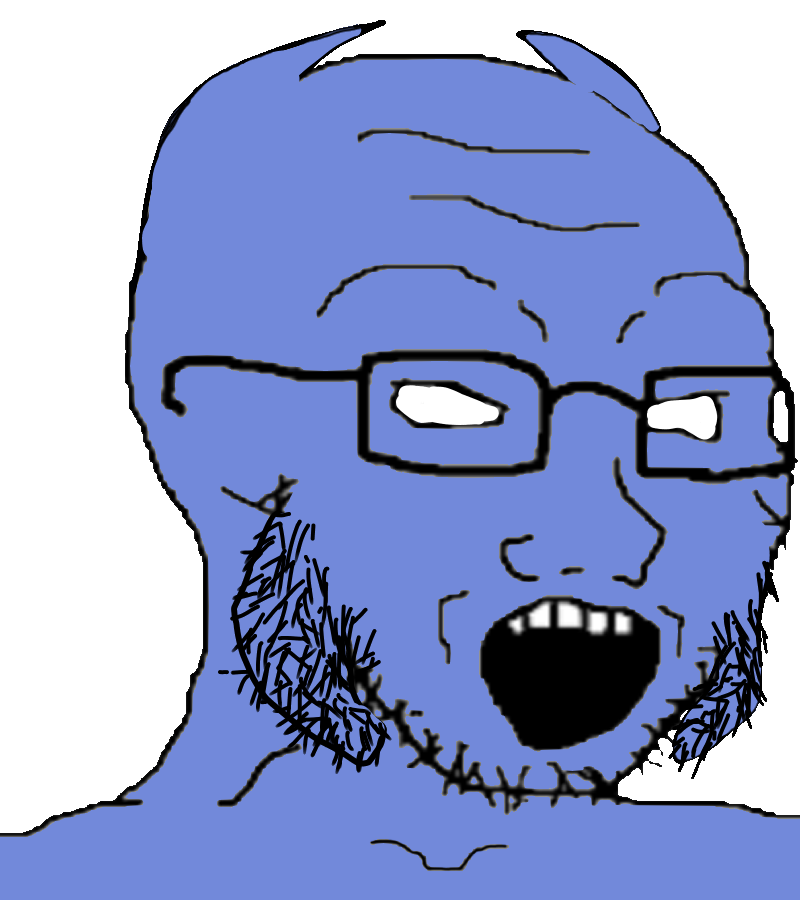
Label: 5_Soyjak